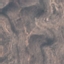
Land use / land cover class: HerbaceousVegetation